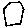
Label: hexagon